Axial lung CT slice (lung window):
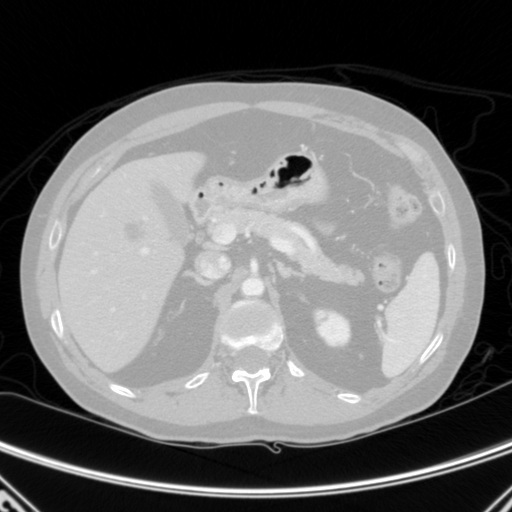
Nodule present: no